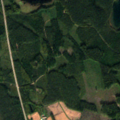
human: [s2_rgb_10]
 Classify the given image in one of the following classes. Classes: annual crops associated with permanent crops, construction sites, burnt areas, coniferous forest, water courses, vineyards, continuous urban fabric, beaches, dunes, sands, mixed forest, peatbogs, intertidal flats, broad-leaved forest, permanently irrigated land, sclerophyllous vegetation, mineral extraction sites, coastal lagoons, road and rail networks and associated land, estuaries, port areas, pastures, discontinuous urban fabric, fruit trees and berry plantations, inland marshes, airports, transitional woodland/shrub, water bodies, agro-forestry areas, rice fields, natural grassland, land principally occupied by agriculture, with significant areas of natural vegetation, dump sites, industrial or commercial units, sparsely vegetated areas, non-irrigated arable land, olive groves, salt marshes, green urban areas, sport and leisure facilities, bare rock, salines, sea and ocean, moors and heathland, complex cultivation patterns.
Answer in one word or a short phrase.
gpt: coniferous forest, mixed forest